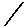
Label: line